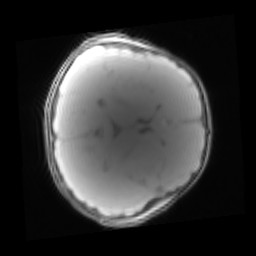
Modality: PDw
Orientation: axial
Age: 11
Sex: male
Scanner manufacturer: siemens
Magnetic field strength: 3 T
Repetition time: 0.25 s
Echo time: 0.00103 s